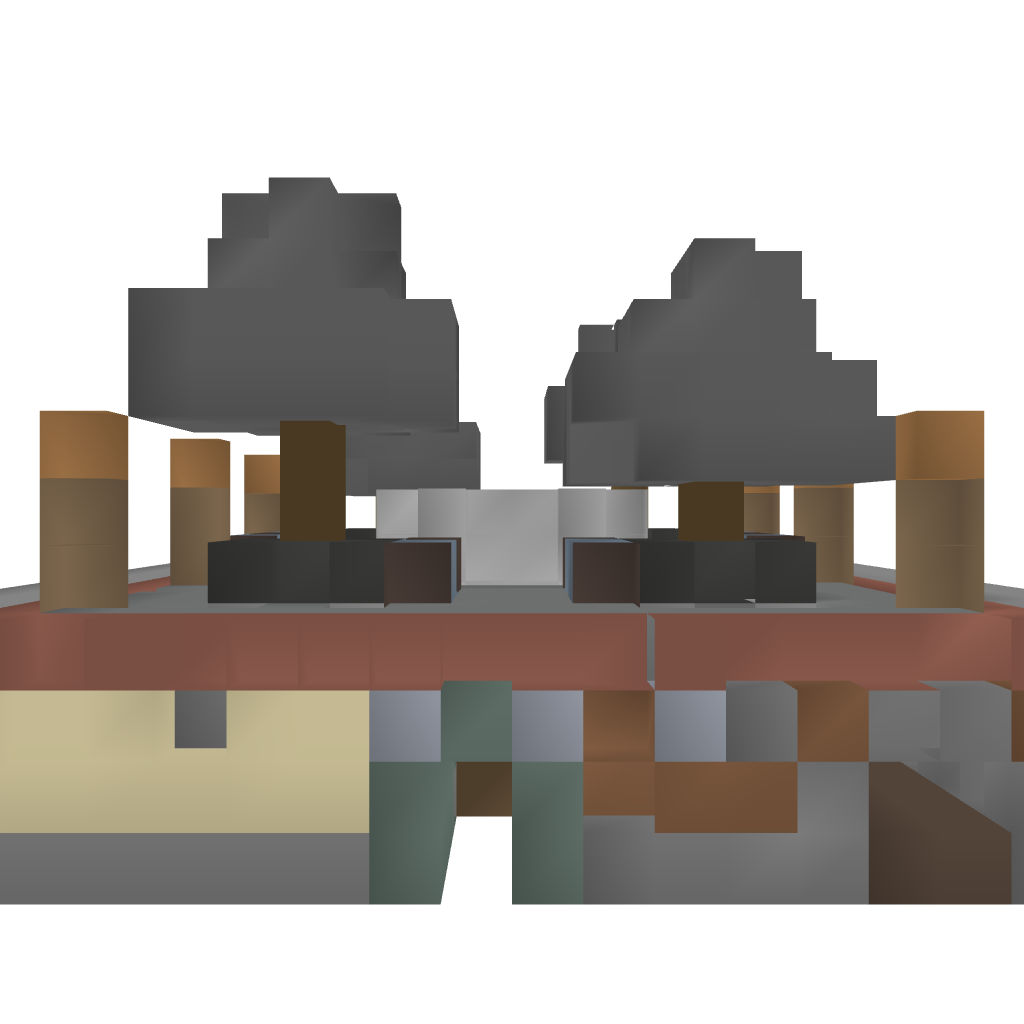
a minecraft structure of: Square (updated)